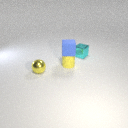
small yellow metal sphere in front of small yellow rubber cylinder